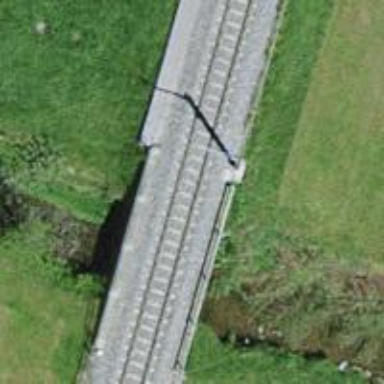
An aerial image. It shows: Narrow-gauge railway bridge with contact line electrification.